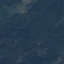
Land use / land cover class: Forest